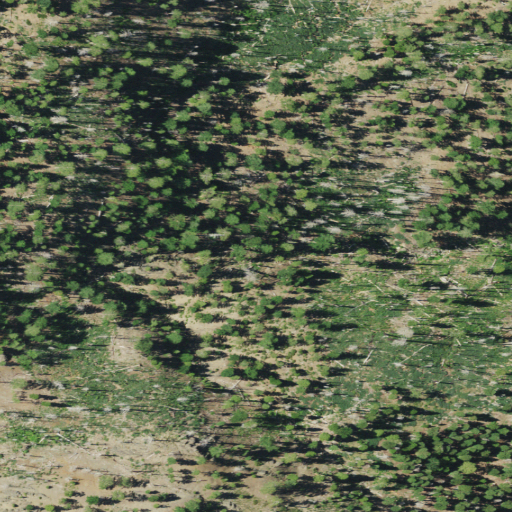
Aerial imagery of depression(s) in California named Uhl Basin containing grassland, shrub, and evergreen forest